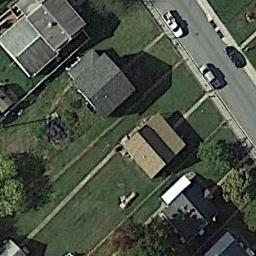
Label: residential